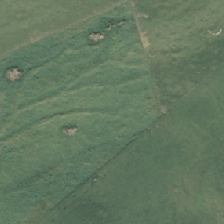
Land cover: high_producing_grassland